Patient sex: F
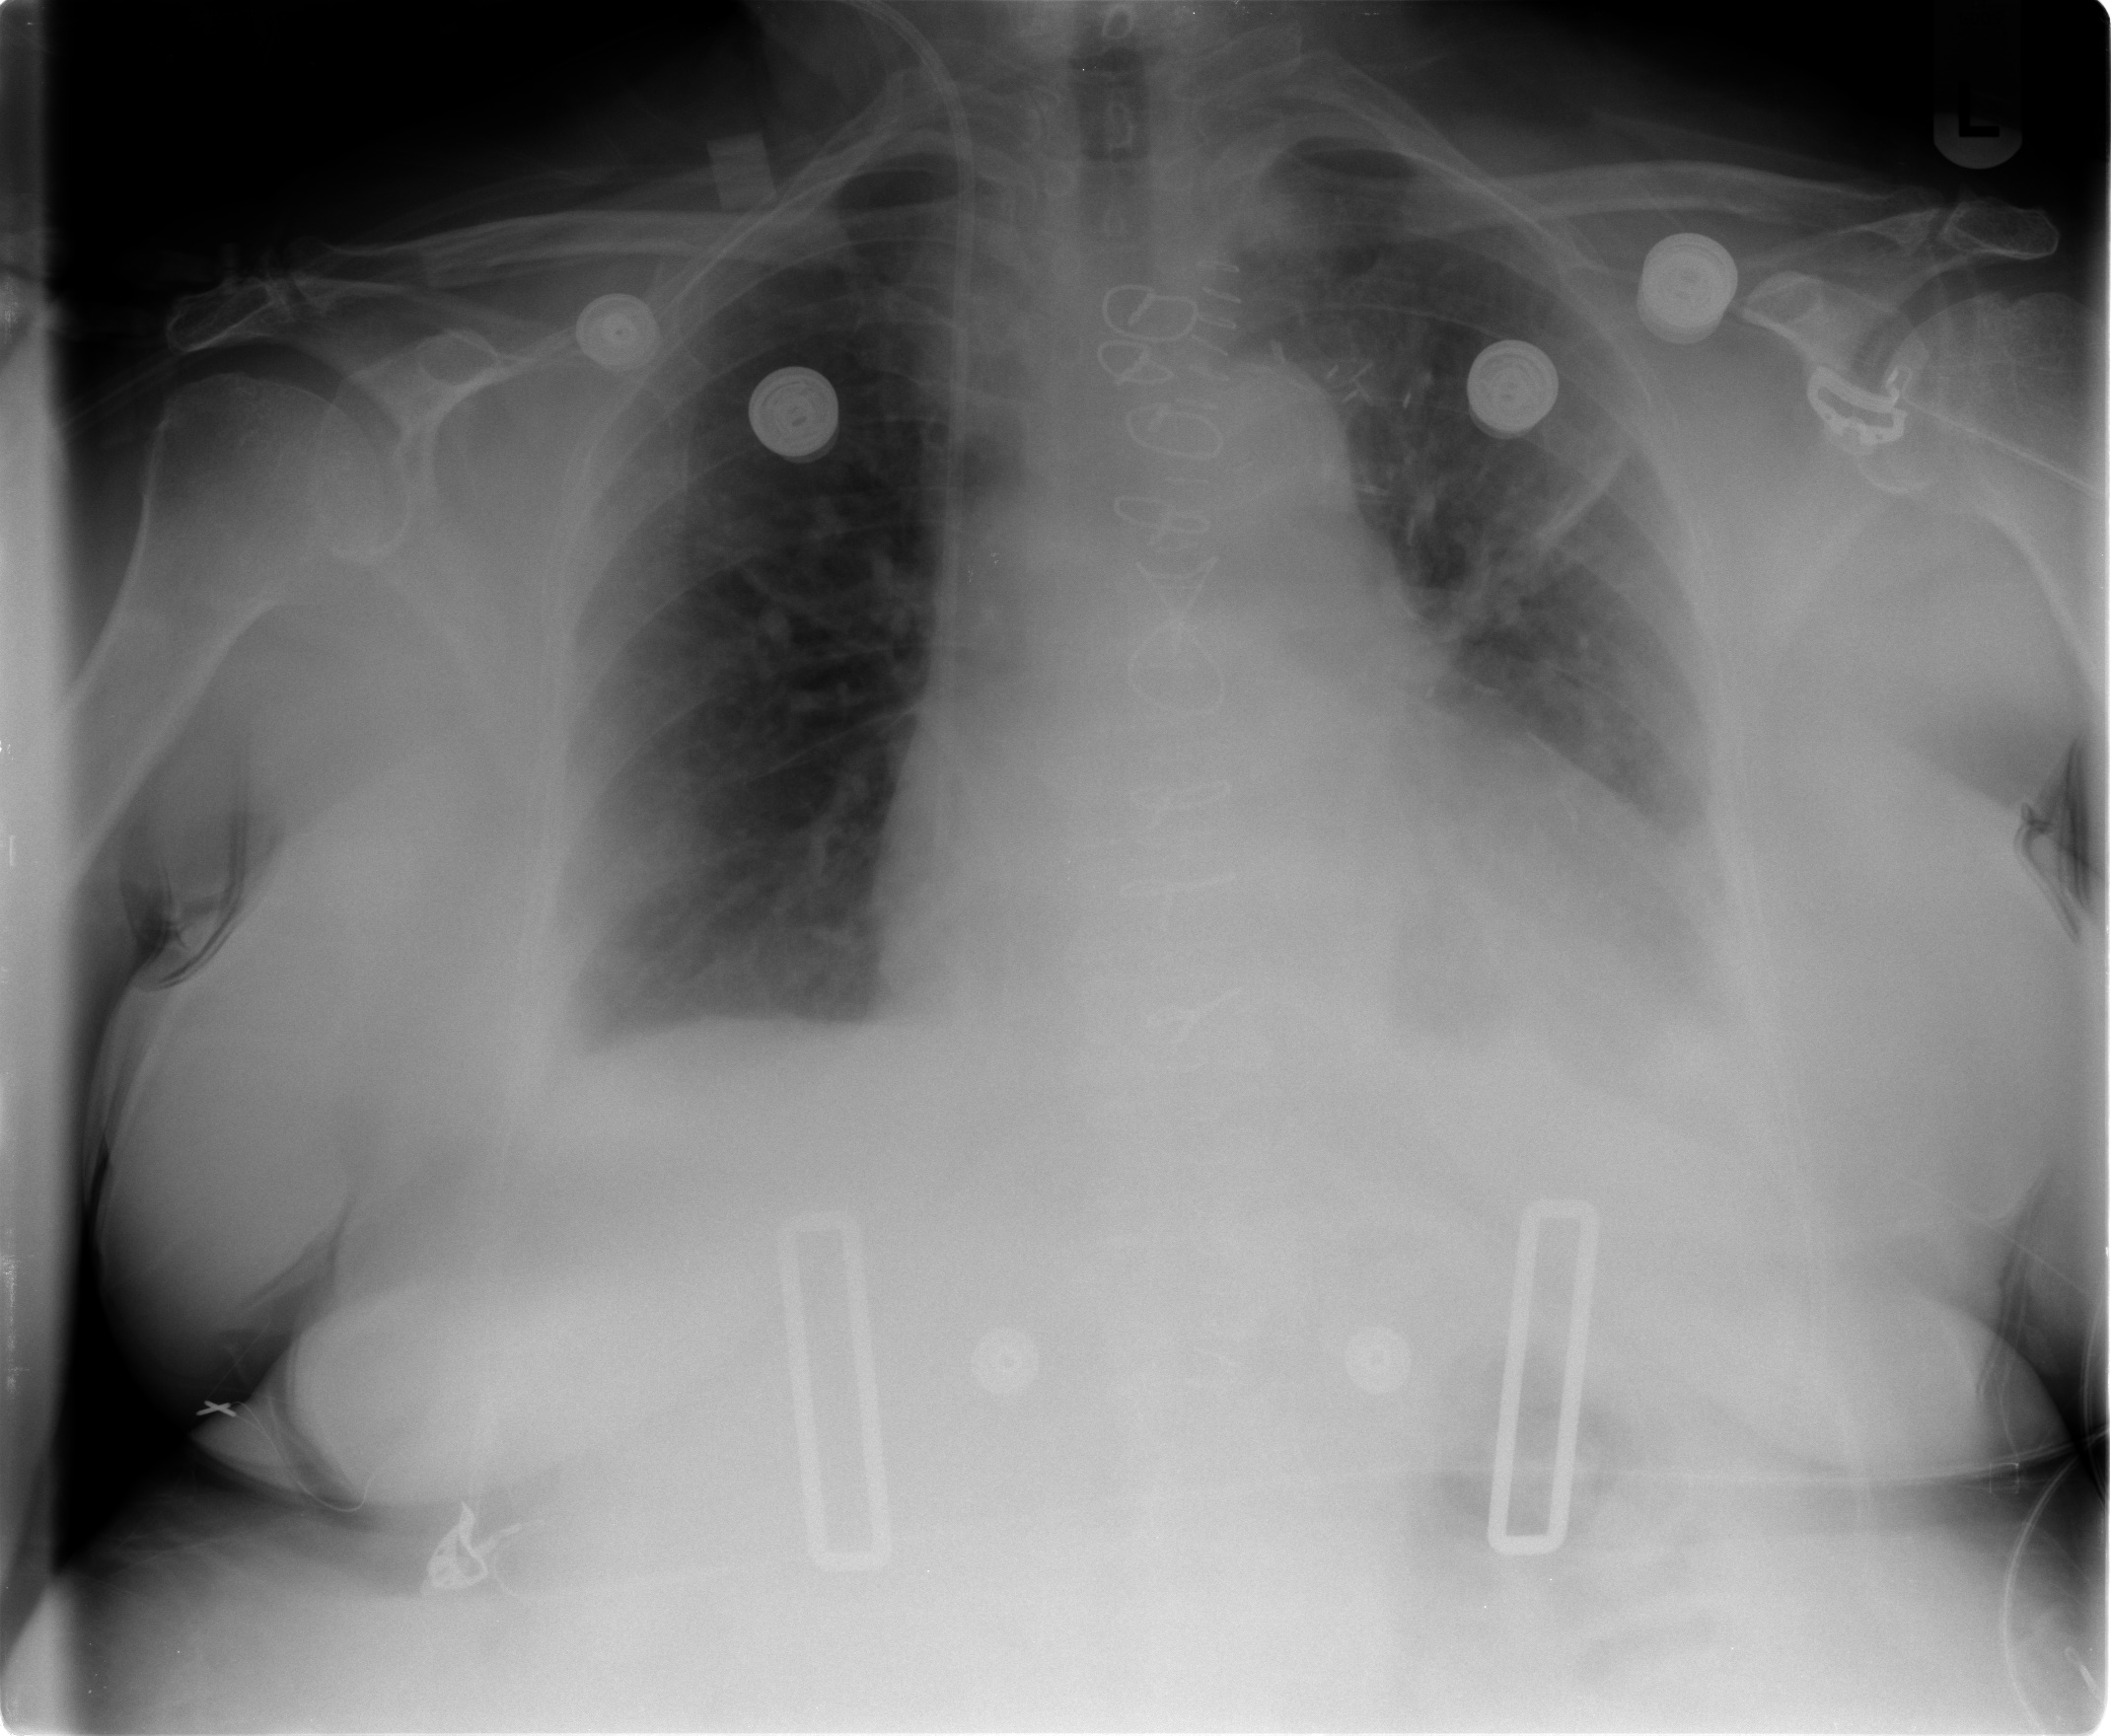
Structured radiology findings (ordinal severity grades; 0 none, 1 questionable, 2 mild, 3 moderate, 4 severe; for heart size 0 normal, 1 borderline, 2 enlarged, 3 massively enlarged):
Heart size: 2
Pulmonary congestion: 2
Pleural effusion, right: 1
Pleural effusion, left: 2
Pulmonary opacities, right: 0
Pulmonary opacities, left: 1
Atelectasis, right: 2
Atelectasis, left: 2